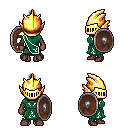
a pixel art fantasy rpg character, female body template, human, dark skin, sash dress, teal pants, gray short topknot hairstyle, gold helm, maroon shoes, shield, four views (front, back, left, right), 2x2 character sprite sheet, small pixel art, hard edges, no anti-aliasing